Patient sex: F
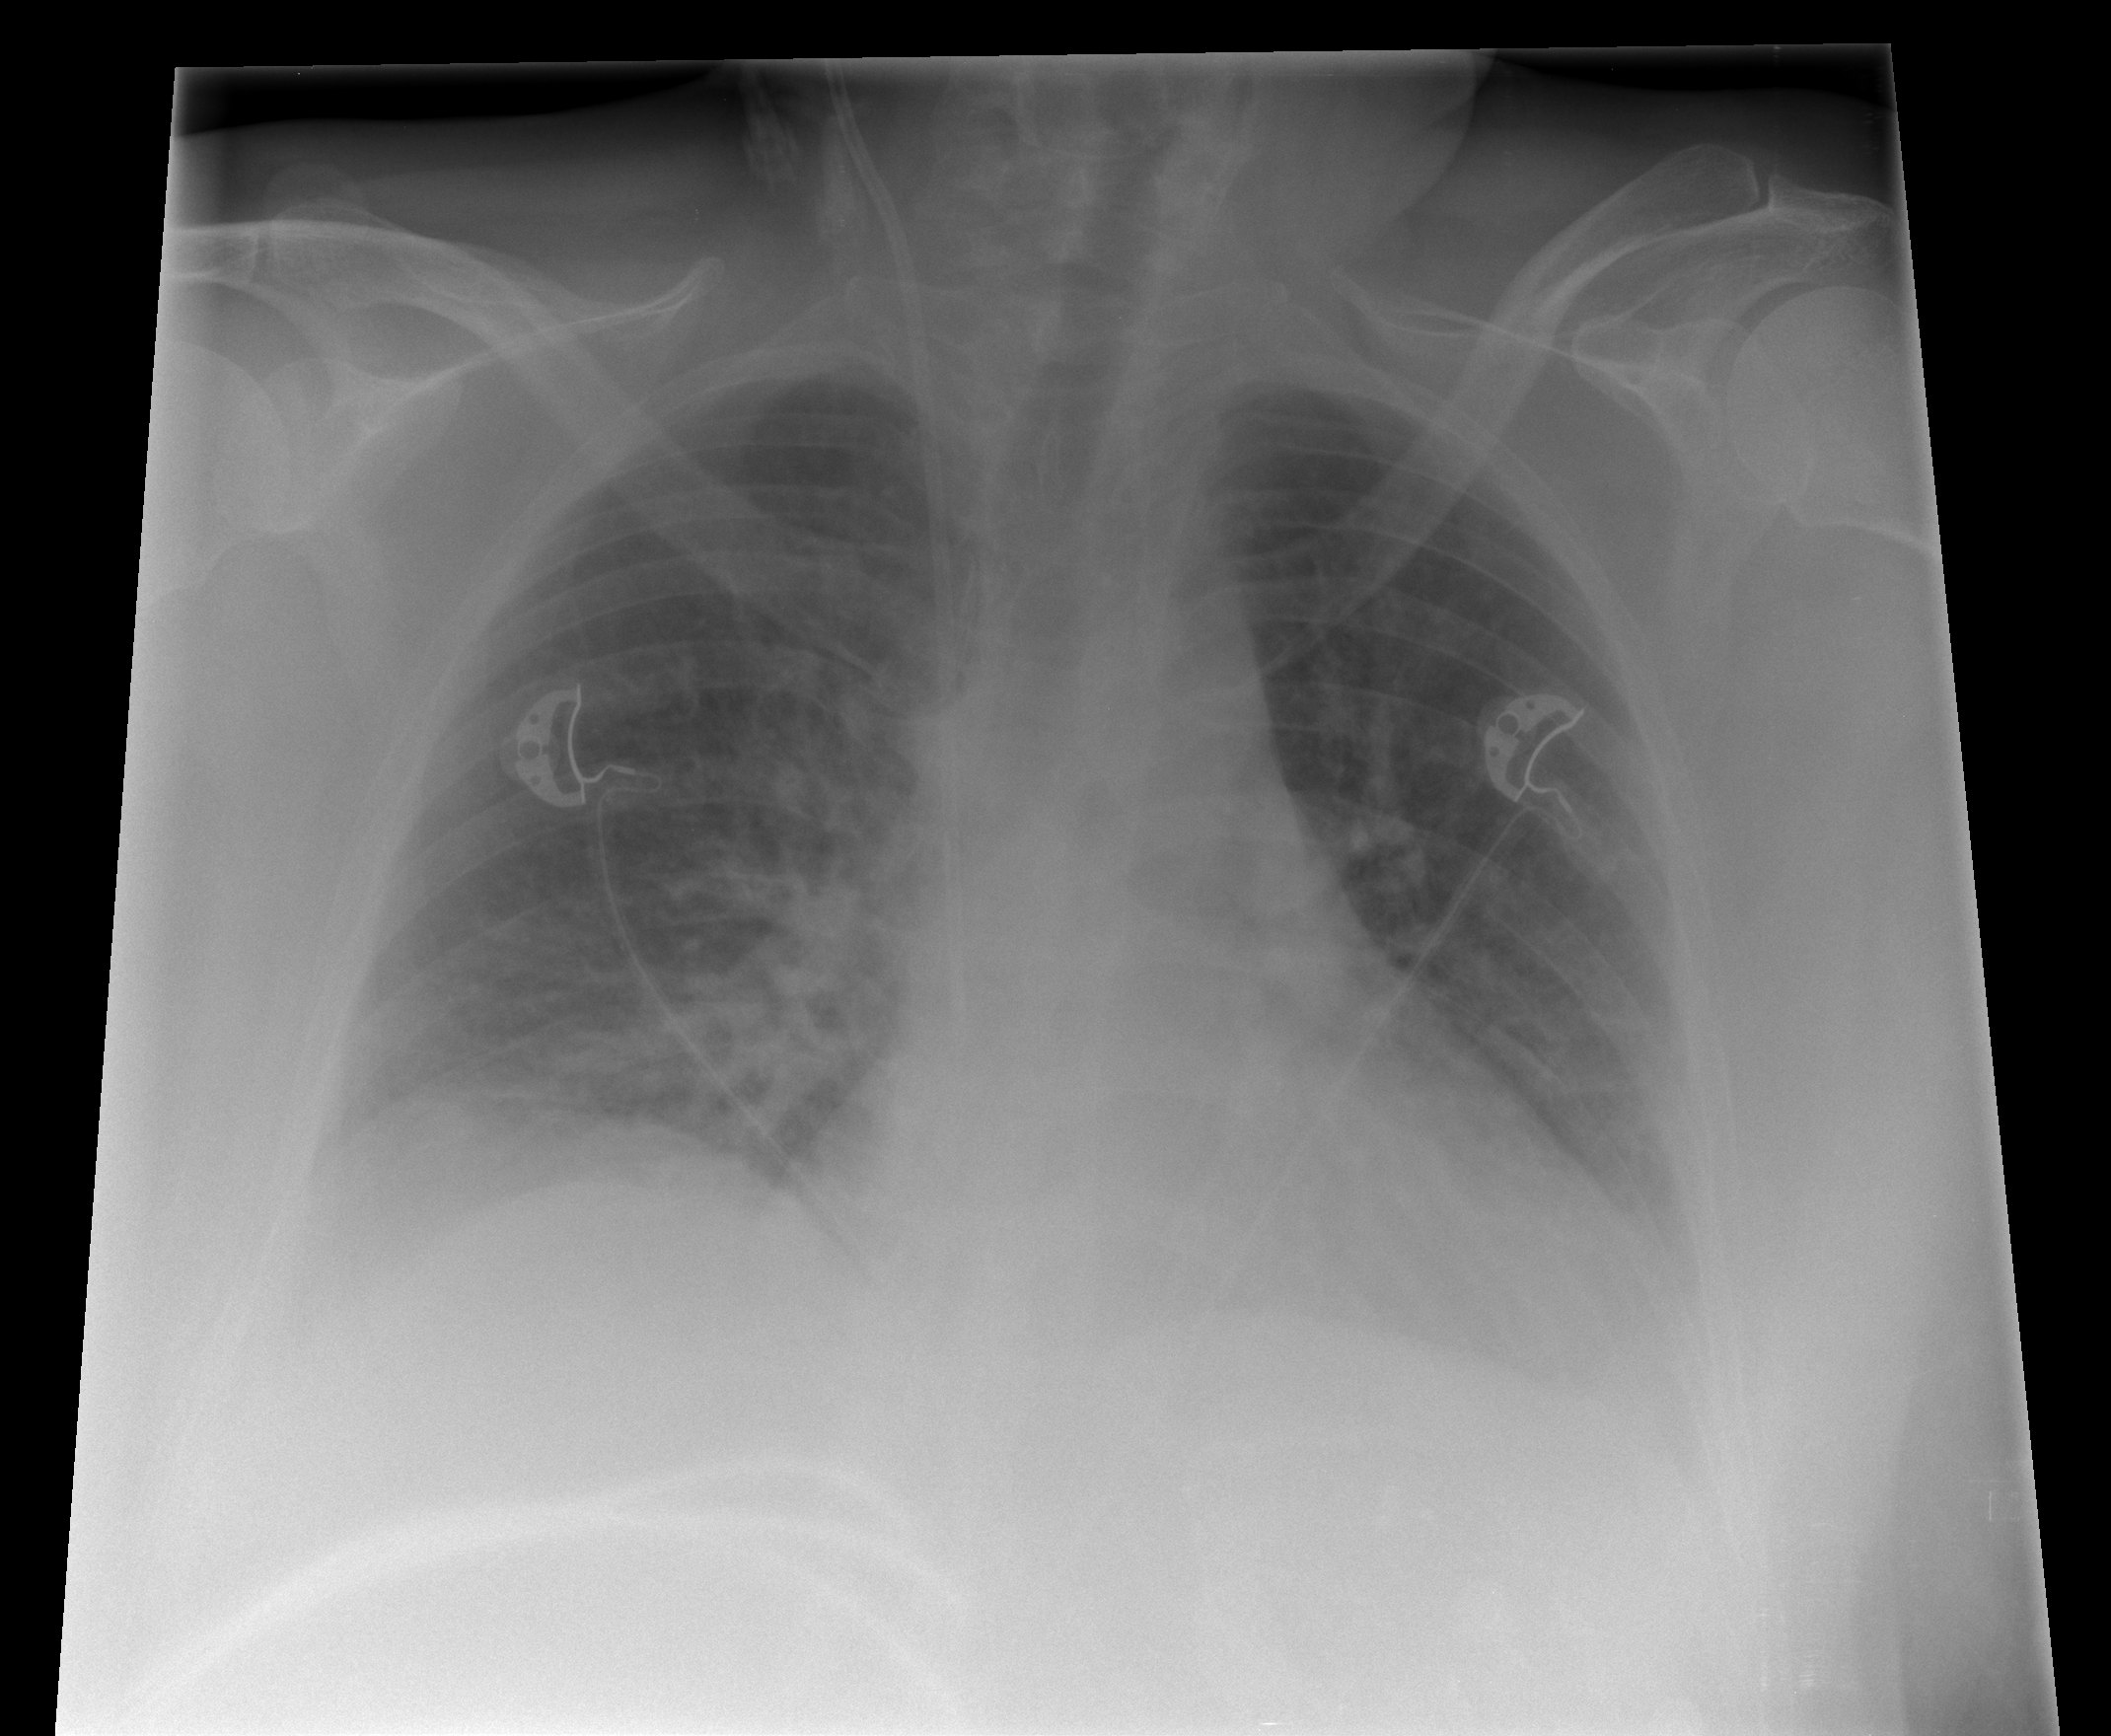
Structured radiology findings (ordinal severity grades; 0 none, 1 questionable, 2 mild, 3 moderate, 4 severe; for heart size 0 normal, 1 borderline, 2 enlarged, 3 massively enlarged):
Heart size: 1
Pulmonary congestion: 2
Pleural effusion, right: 0
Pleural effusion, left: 0
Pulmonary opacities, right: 0
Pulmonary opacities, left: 0
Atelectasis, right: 0
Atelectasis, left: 0